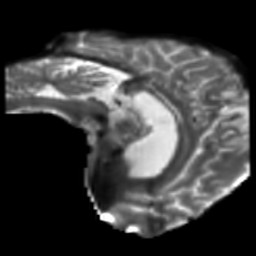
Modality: T2w
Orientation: sagittal
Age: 49
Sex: male
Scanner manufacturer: siemens
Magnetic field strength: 3 T
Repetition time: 5.25 s
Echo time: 0.08 s